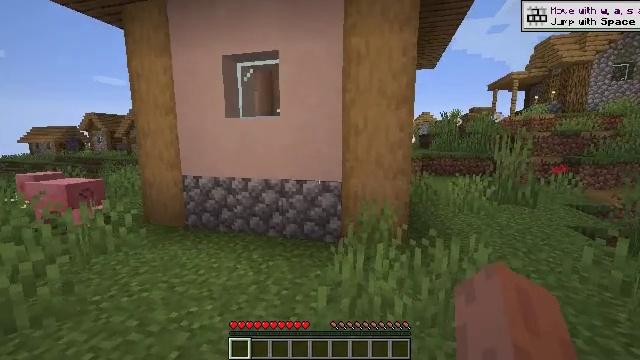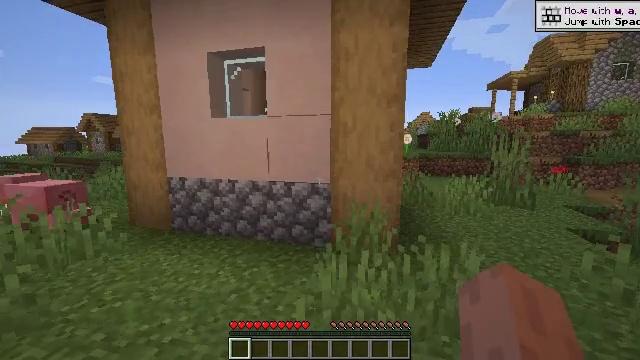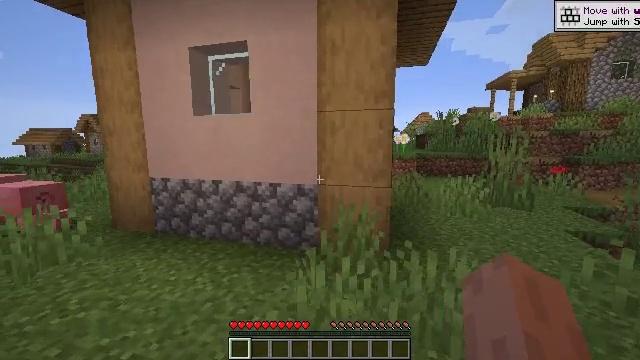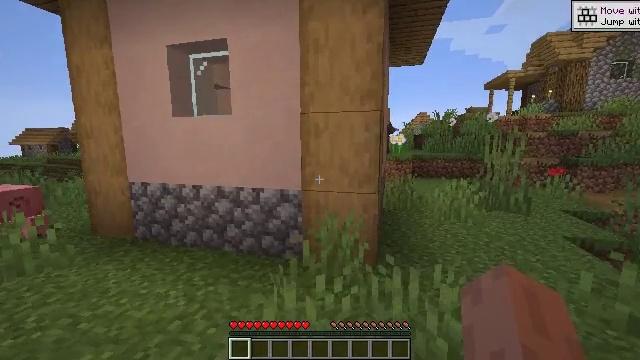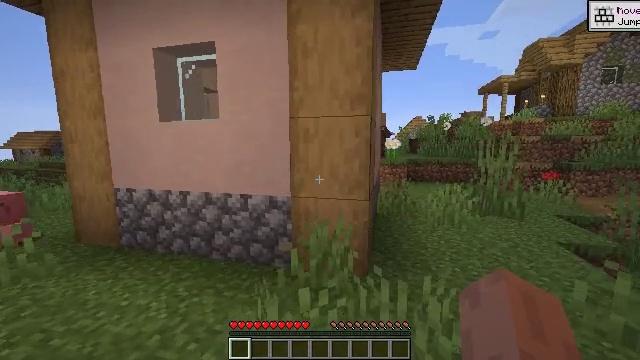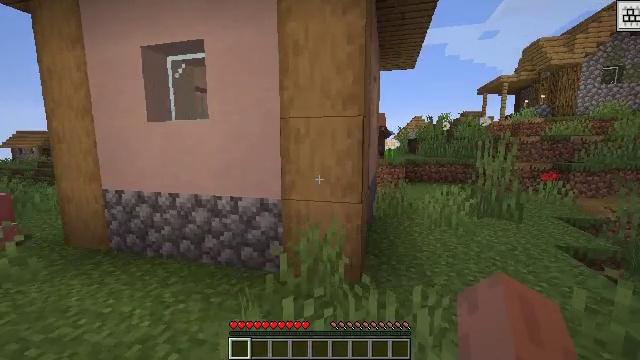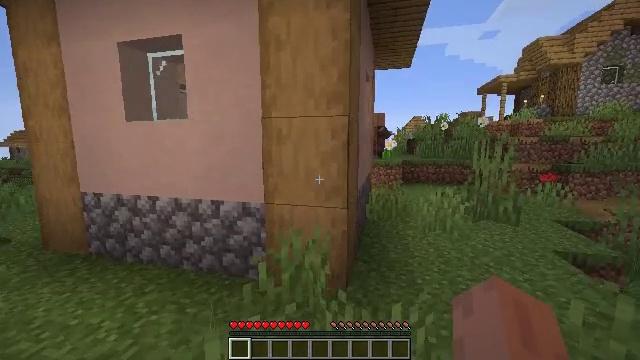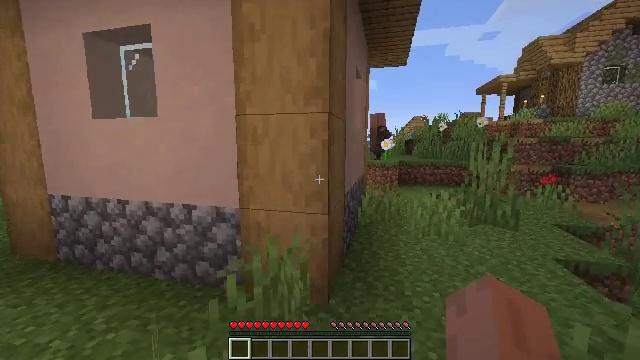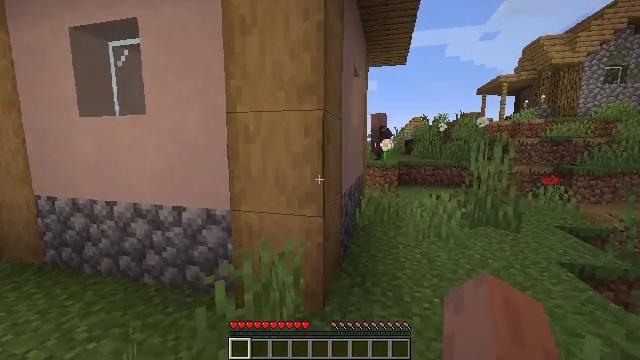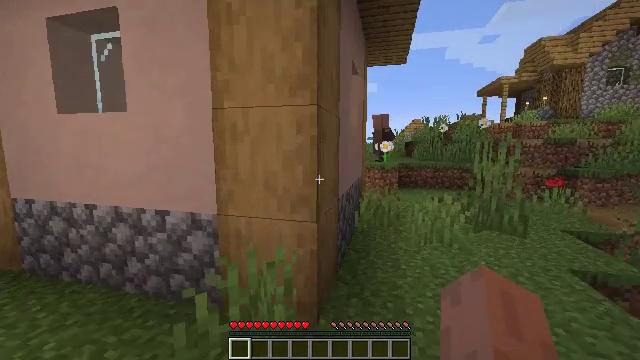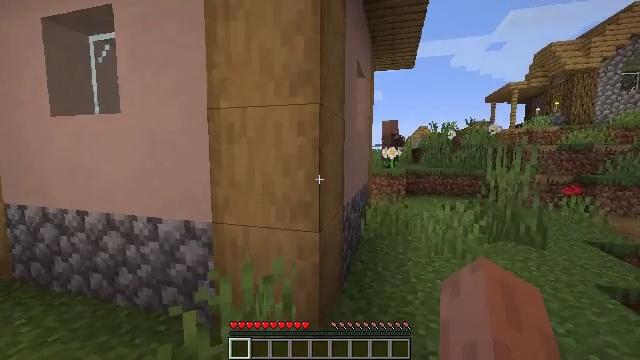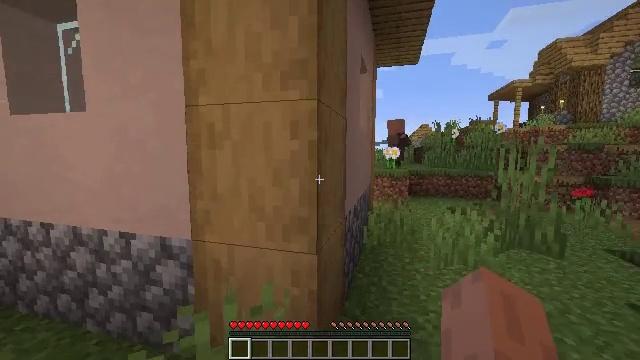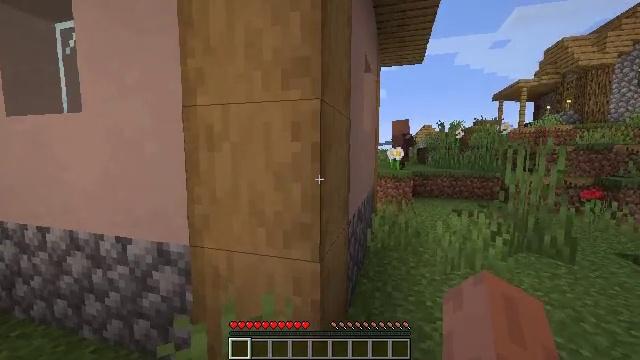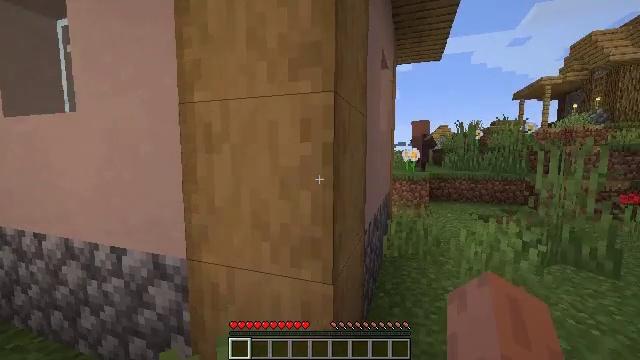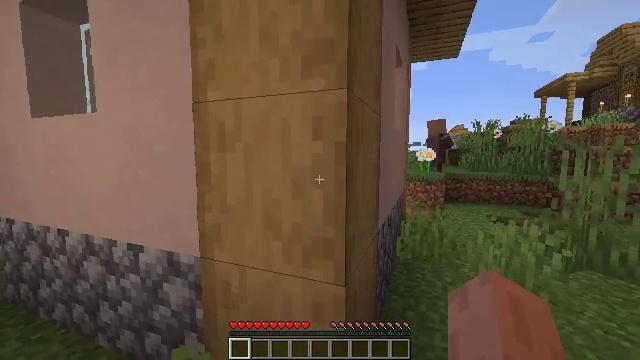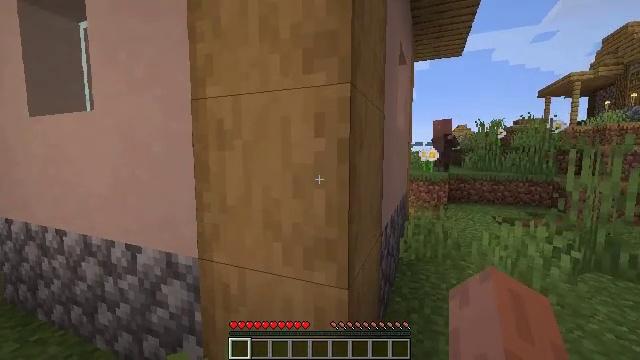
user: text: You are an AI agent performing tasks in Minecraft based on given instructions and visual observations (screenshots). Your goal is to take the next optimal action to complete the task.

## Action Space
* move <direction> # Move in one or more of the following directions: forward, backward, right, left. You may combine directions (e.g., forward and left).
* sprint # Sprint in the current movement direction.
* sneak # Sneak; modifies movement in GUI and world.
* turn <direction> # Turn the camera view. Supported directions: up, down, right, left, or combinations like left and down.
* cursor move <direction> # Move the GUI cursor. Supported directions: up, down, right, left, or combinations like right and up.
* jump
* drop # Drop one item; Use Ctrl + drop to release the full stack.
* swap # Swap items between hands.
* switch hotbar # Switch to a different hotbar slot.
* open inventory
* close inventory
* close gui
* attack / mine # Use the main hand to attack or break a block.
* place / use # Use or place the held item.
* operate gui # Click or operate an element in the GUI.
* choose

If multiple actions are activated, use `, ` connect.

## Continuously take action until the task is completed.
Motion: motion action
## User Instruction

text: Mine the stripped oak log.
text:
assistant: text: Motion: move forward and move right, attack / mine
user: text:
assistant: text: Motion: move forward and move right, attack / mine
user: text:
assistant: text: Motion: move forward and move right, attack / mine
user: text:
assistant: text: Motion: move forward and move right, attack / mine
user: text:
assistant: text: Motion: move forward and move right, attack / mine
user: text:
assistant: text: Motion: move forward and move right, attack / mine
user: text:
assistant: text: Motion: move forward, attack / mine
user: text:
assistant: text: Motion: move forward, attack / mine
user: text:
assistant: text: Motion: move forward, attack / mine
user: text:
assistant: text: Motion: move forward, turn left and up, attack / mine
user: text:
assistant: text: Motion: move forward, attack / mine
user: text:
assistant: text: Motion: move forward, attack / mine
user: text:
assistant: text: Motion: turn left, attack / mine
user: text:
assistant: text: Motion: turn left, attack / mine
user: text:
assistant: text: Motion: attack / mine
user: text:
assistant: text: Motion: attack / mine
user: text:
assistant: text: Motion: attack / mine
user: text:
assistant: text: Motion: attack / mine
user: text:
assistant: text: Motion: turn left and up, attack / mine
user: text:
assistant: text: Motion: turn left
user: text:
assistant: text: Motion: attack / mine
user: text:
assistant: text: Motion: attack / mine
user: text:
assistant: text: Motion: attack / mine
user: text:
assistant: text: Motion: attack / mine
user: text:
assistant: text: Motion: turn up, attack / mine
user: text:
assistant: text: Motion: turn left, attack / mine
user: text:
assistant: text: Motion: turn left, attack / mine
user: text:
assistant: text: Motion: move right, attack / mine
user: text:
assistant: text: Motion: move right, attack / mine
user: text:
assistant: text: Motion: attack / mine